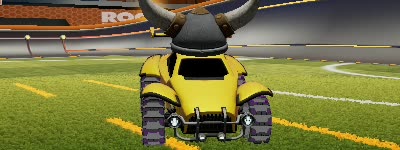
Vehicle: octane